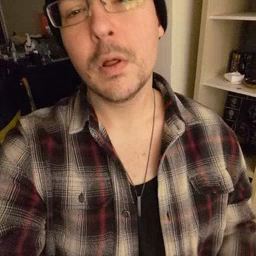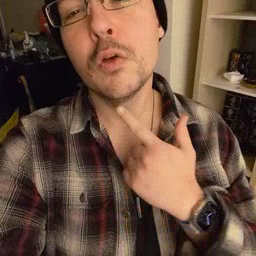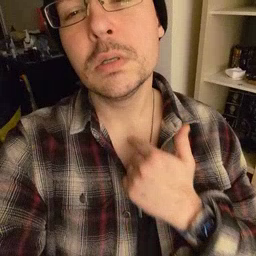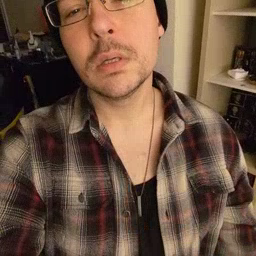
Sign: thirsty